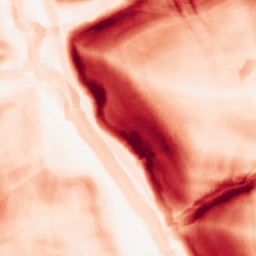
Category: morphological
Decomposition family: morphological_square
Decomposition parameters: operation: gradient
size: 10
Upsampling method: bspline
Upsampling parameters: scale: 4
Upsampling scale: 4